Question: I would like to have a layout which is similar to

Kinda feel guilty because I recently just asked a question about layouts but I had no idea that I needed to do this(nor did I know it was this hard), I have researched into View Layouts and I've tried use 'layout.toRightOf' etc etc. I have the left/right arrows, I just need to add the up and down buttons
'''
<?xml version="1.0" encoding="utf-8"?>
<RelativeLayout xmlns:android="http://schemas.android.com/apk/res/android"
xmlns:game_view="http://schemas.android.com/apk/res/pap.crowslanding"
android:layout_width="fill_parent"
android:layout_height="wrap_content" >
<FrameLayout
android:id="@+id/flayout"
android:layout_width="fill_parent"
android:layout_height="fill_parent"
android:layout_above="@+id/button1"
android:orientation="vertical" >
<pap.crowslanding.GameView
android:id="@+id/game_view"
android:layout_width="fill_parent"
android:layout_height="fill_parent"
game_view:ballDiam="@dimen/ballDiam"
game_view:cellWidth="@dimen/cellWidth"
game_view:pixelHeight="@dimen/pixelHeight"
game_view:pixelWidth="@dimen/pixelWidth" />
<pap.crowslanding.MazeBall
android:id="@+id/mazeball"
android:layout_width="fill_parent"
android:layout_height="fill_parent"
android:visibility="invisible"
game_view:ballDiam="@dimen/ballDiam"
game_view:cellWidth="@dimen/cellWidth" />
</FrameLayout>
<LinearLayout
android:layout_width="fill_parent"
android:layout_height="wrap_content"
android:layout_alignParentBottom="true"
android:orientation="horizontal" >
<Button
android:id="@+id/button1"
android:layout_width="fill_parent"
android:layout_height="wrap_content"
android:layout_weight="1"
android:text="@string/right" >
</Button>
<Button
android:id="@+id/button2"
android:layout_width="fill_parent"
android:layout_height="wrap_content"
android:layout_weight="1"
android:text="@string/down" />
</LinearLayout>
</RelativeLayout>
'''
So essentially, just some insight on how I could add the up and down buttons within the same layout as to avoid layouts drawn onto my activity and overlapping
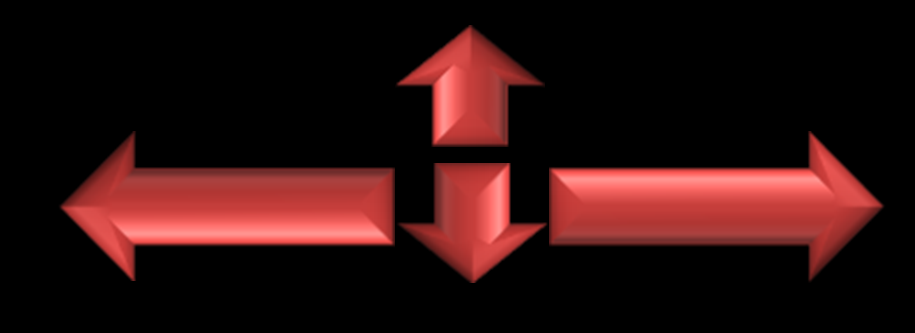
Answer: It seems that all your button images have the same height, so why not just use a 'TableLayout'?
Keep the top-left and top-right cells empty, and in the other cells put your buttons.
Code (ommitting variables):
'''
<TableLayout>
<TableRow>
<View />
<Button>...</Button>
<View />
</TableRow>
<TableRow>
<Button>...</Button>
<Button>...</Button>
<Button>...</Button>
</TableRow>
</TableLayout>
'''